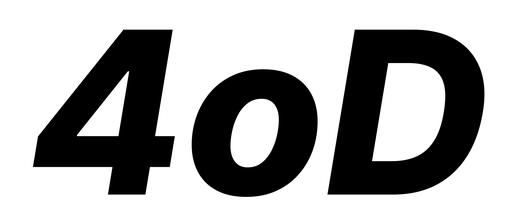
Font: Inter-Italic_ExtraBold_Italic